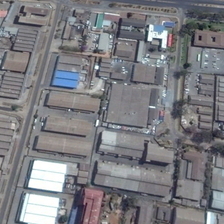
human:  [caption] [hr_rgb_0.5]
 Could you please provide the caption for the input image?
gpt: many gray buildings are in an industrial area .

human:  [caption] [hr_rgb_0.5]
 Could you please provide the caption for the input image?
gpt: many gray buildings are in an industrial area .

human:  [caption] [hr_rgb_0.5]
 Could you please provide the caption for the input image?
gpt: many gray buildings are in an industrial area .

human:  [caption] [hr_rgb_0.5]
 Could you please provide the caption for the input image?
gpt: many gray buildings are in an industrial area .

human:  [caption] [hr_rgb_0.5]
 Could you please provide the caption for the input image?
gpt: many gray buildings are in an industrial area .